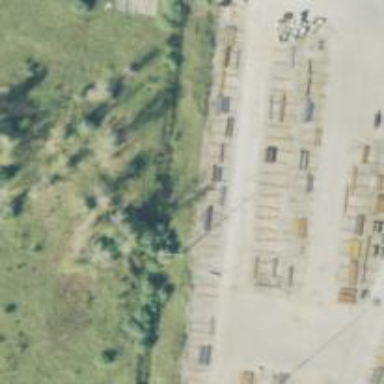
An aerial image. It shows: Power pole.